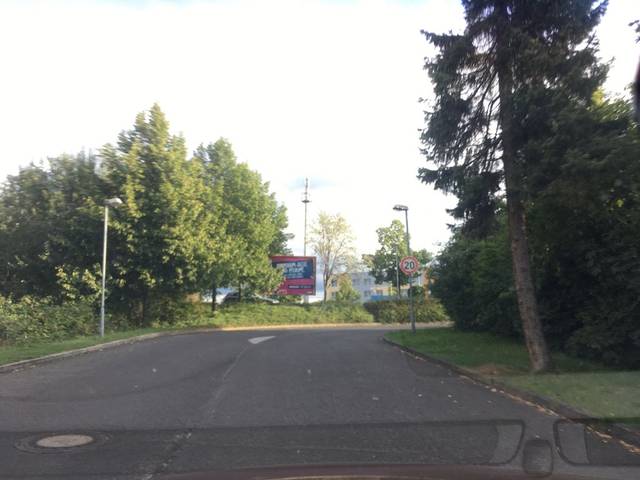
Region: Germany
Coordinates: 51.15, 14.957